Field crop: maize
Growth stage: 2
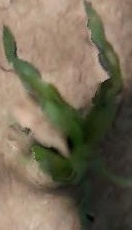
Species: maize